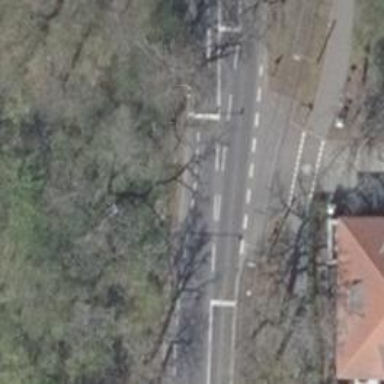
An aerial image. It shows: Primary highway with asphalt surface and dedicated lane for cycling on the left.